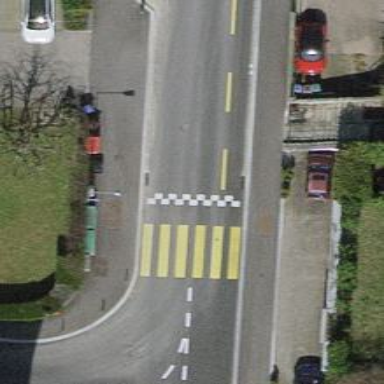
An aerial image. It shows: Residential road with asphalt surface. There are sidewalks on both sides and designated cycle lane on the left.